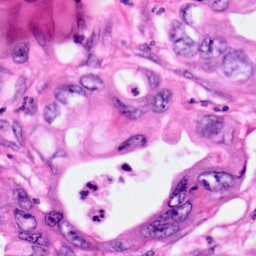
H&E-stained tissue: Pancreatic